A spectrogram of one vibration snapshot from a rotating-machine test bench is shown (time on one axis, frequency on the other). Determine the machine's mechanical condition. Answer with exactly one of: normal, misalignment, unbalance, looseness.
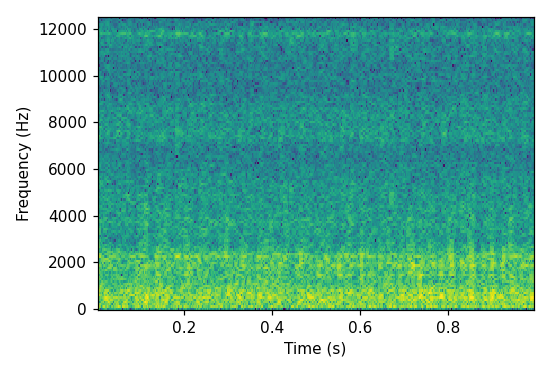
Answer: looseness